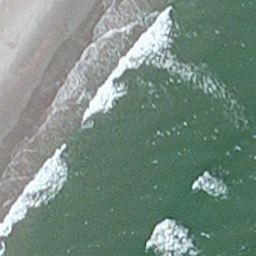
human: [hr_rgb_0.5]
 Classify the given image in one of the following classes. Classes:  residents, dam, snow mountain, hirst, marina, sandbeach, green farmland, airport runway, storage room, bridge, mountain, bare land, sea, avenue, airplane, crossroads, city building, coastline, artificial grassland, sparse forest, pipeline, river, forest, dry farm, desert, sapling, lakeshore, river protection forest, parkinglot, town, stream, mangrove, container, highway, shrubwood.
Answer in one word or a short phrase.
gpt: coastline